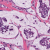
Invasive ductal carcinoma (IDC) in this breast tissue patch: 1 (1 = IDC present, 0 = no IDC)